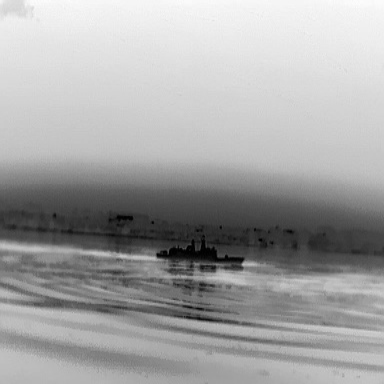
There is a warship in the infrared image.